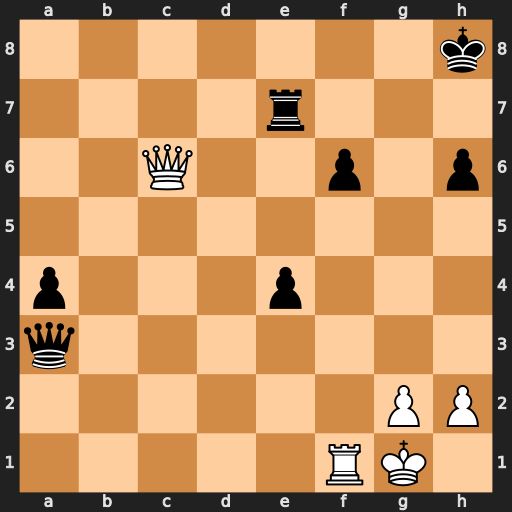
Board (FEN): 7k/4r3/2Q2p1p/8/p3p3/q7/6PP/5RK1
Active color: w
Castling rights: -
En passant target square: -
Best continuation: Qxf6+ Rg7 Qxh6+